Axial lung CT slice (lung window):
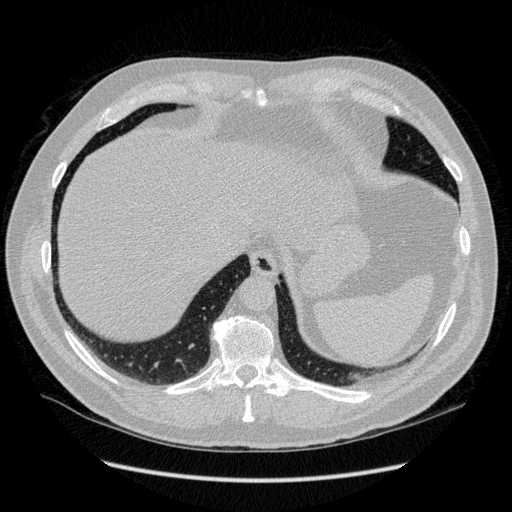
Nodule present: no